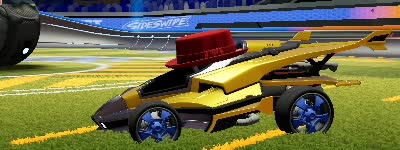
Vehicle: aftershock